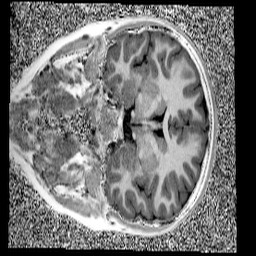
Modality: UNIT1
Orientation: coronal
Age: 10
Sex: female
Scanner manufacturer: siemens
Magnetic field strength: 3 T
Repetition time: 4 s
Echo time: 0.00299 s